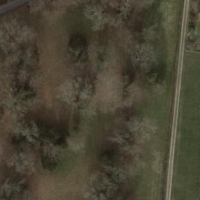
EUNIS habitat code: 53
Species observed at this site:
Tachybaptus ruficollis
Podiceps cristatus
Fulica atra
Anas crecca
Anas platyrhynchos
Larus canus
Dendrocopos major
Streptopelia decaocto
Aythya fuligula
Coloeus monedula
Chroicocephalus ridibundus
Phalacrocorax carbo
Larus michahellis
Cygnus olor
Ardea alba
Mareca strepera
Hirundo rustica
Lathraea squamaria
Milvus milvus
Sterna hirundo
Pica pica
Picus viridis
Delichon urbicum